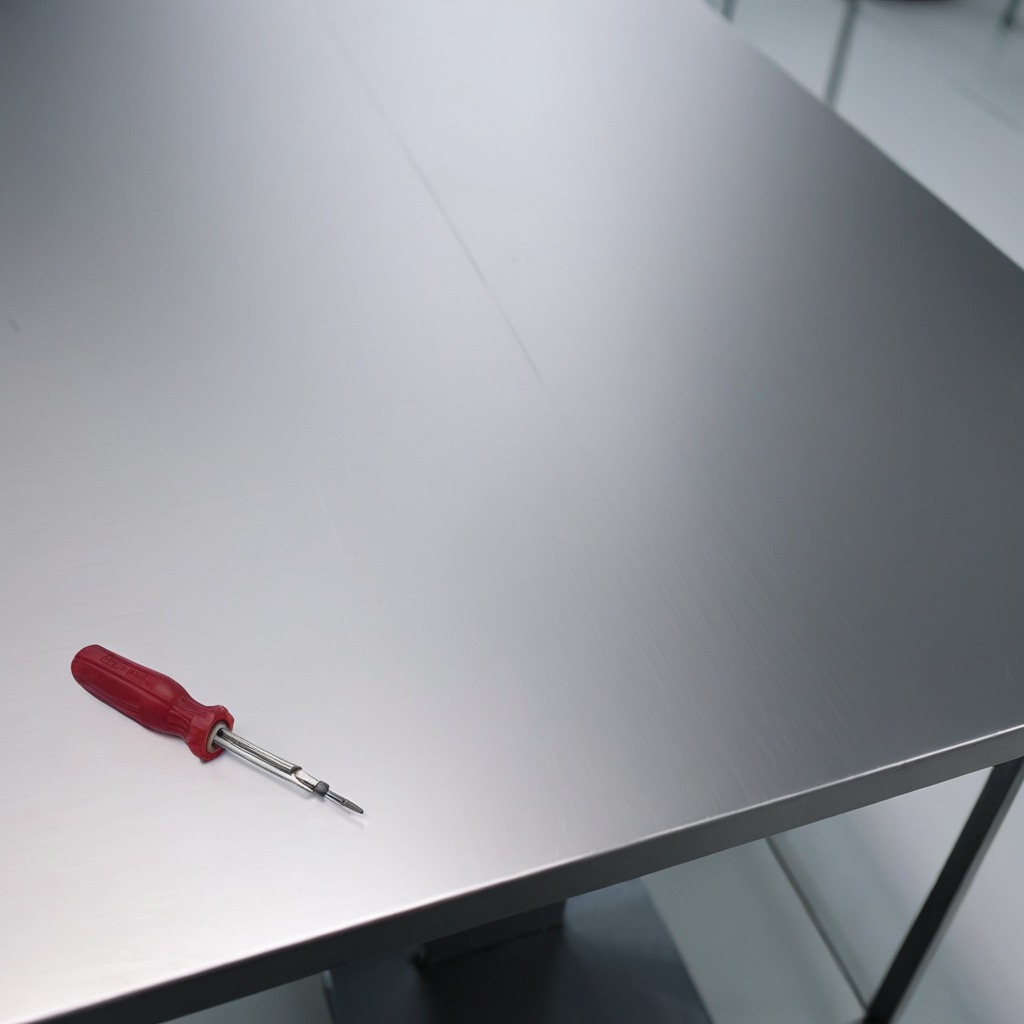
A screwdriver is lying on a stainless steel table in a high-end prototyping lab.